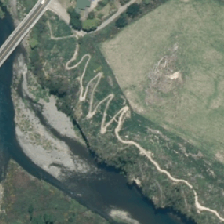
Land cover: harvested_forest